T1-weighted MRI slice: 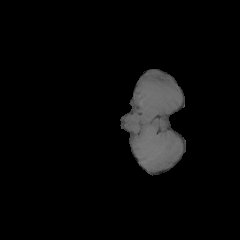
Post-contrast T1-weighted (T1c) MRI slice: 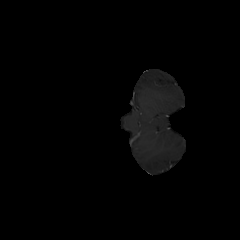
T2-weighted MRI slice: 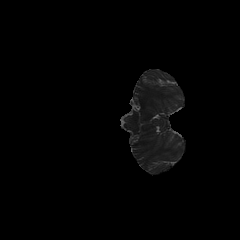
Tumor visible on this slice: no